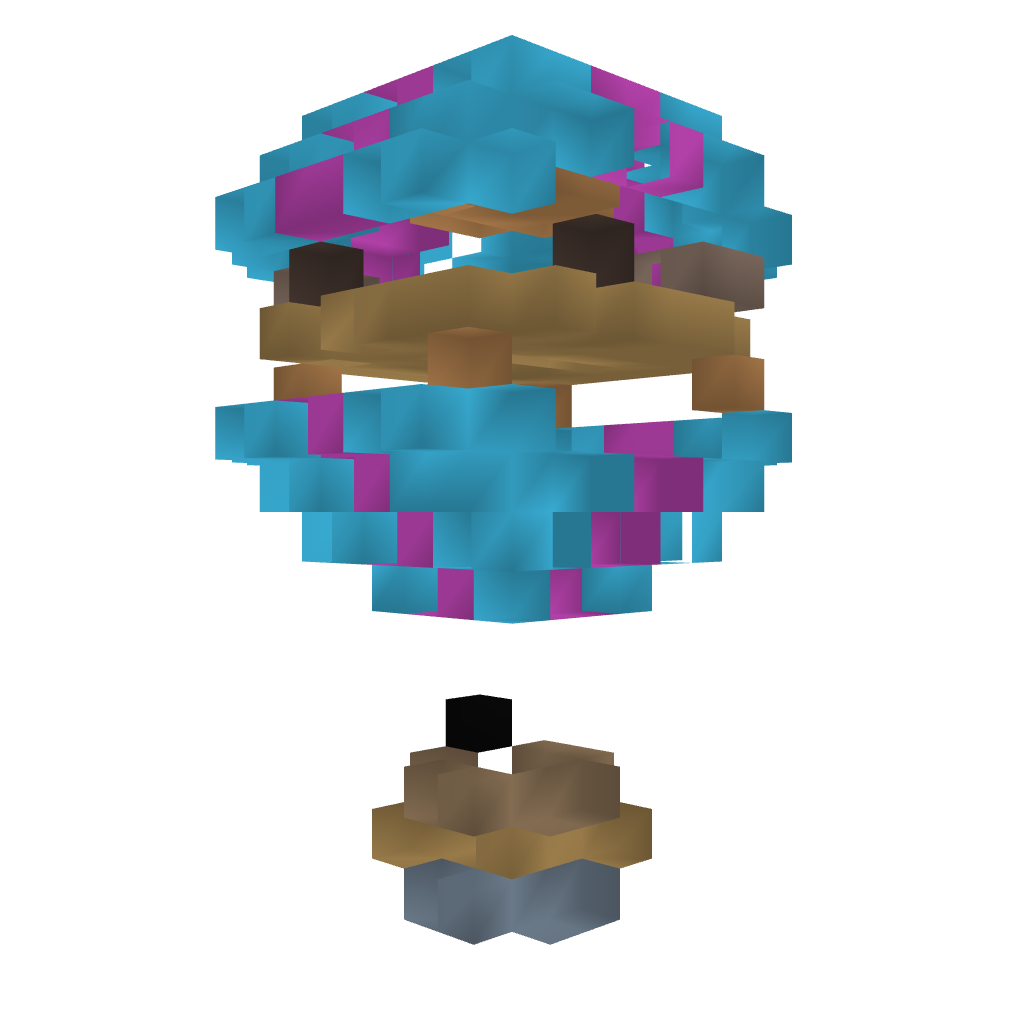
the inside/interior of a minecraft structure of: Hot air balloon